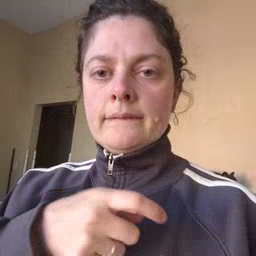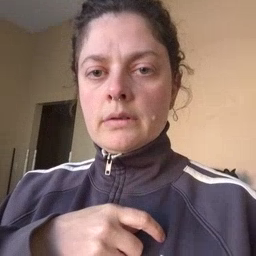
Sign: gift